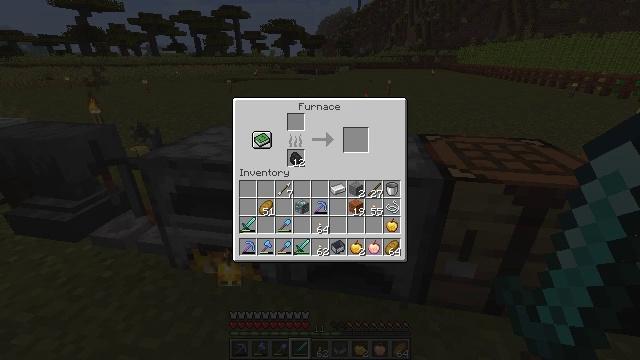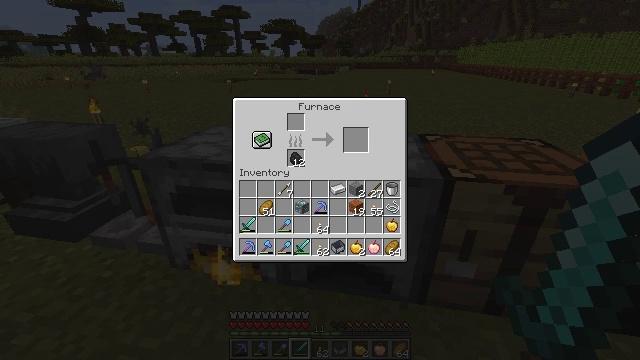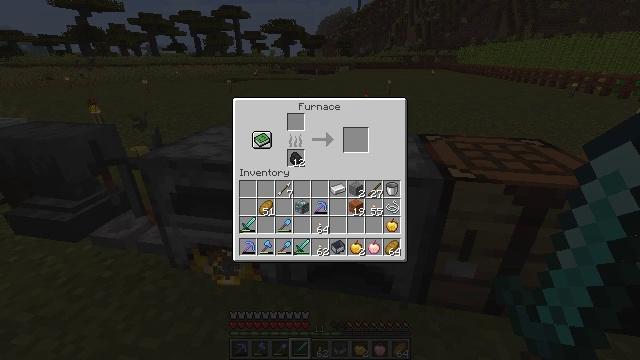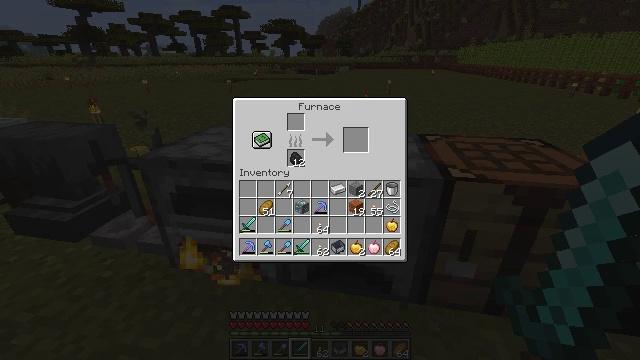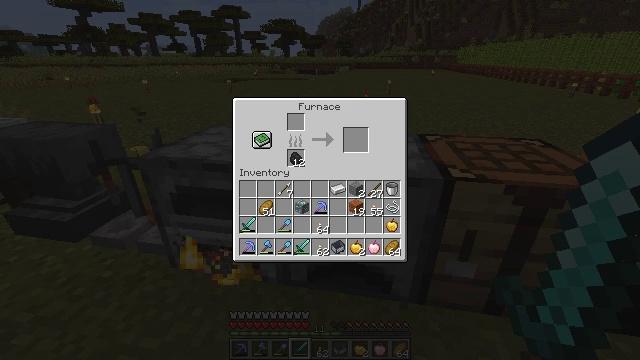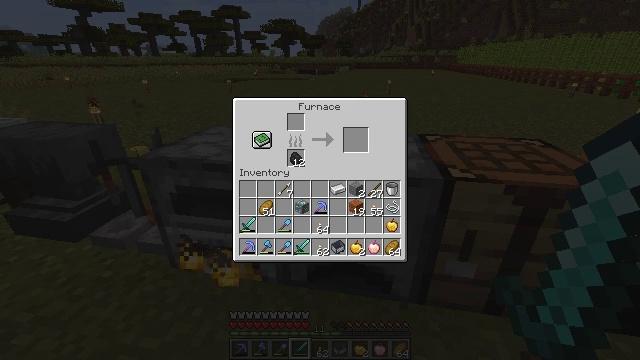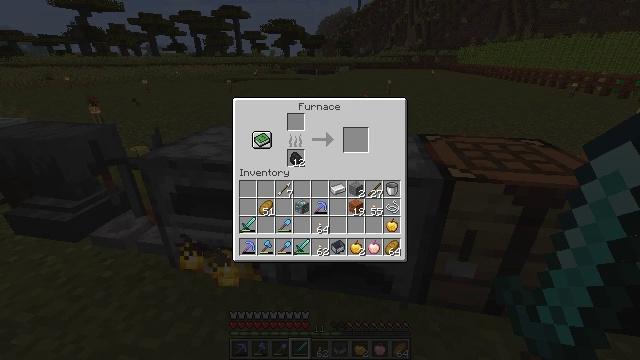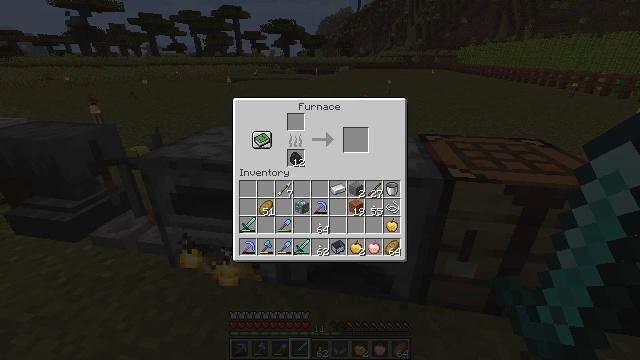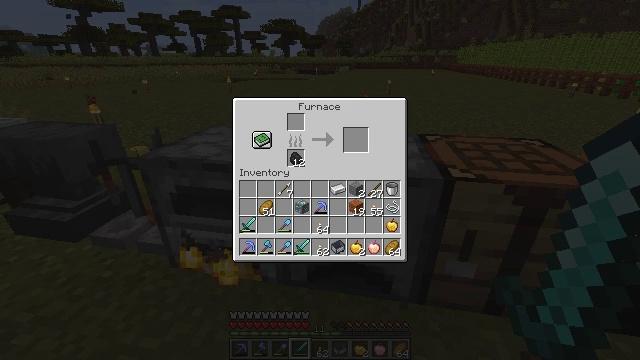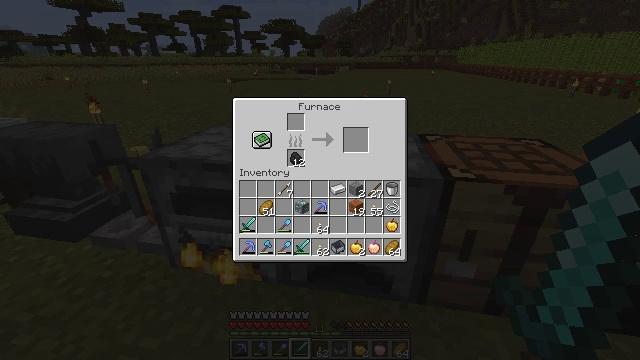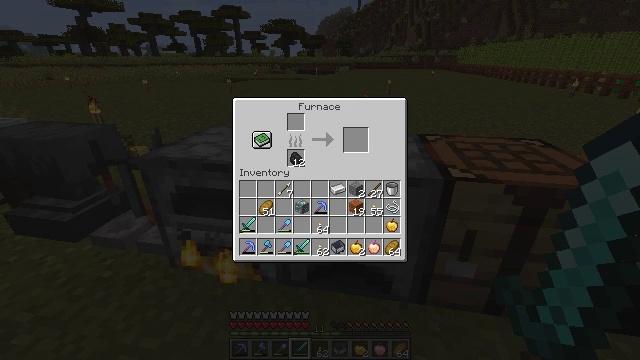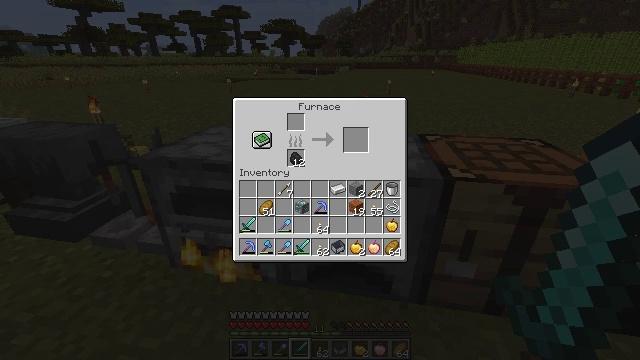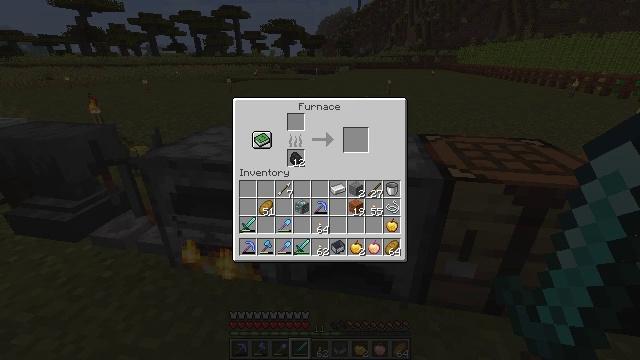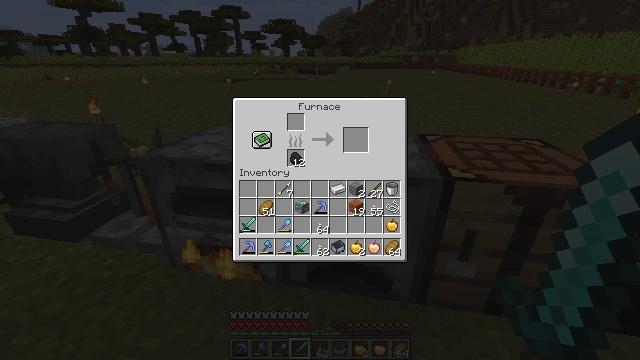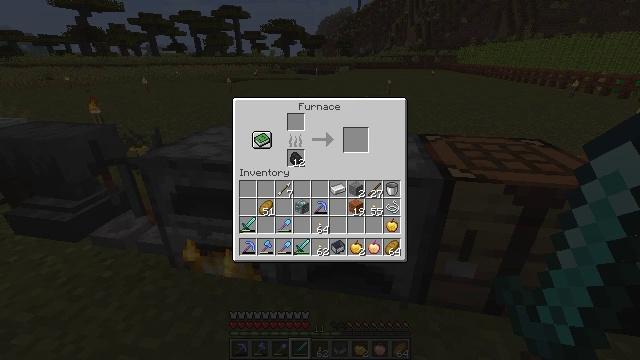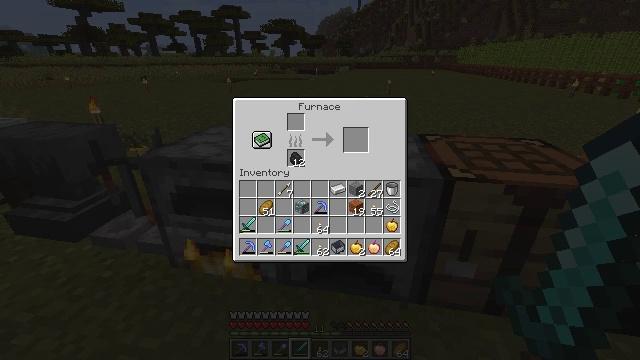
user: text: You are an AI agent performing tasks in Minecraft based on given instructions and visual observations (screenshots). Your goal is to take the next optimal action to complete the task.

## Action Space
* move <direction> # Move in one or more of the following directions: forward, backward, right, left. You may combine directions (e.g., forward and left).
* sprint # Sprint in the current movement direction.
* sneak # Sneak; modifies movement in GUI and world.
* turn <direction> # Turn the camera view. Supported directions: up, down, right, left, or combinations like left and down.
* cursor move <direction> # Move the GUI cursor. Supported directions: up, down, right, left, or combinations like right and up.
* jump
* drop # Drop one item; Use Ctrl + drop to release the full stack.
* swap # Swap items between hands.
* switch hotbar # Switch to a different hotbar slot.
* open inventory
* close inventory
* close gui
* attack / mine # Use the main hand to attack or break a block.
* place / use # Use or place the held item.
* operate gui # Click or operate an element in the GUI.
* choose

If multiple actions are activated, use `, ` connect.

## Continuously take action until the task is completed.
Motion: motion action
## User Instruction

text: Combine materials in the crafting table to form a diamond.
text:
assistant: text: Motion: no_op
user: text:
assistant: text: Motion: no_op
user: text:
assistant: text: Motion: no_op
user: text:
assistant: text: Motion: no_op
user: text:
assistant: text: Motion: no_op
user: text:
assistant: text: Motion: no_op
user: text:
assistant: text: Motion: no_op
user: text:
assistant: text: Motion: no_op
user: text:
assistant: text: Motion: no_op
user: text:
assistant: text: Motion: no_op
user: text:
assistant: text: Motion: no_op
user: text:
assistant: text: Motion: no_op
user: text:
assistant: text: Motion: no_op
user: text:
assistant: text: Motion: no_op
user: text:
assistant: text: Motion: no_op
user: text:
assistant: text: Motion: no_op
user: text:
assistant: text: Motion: no_op
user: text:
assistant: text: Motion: no_op
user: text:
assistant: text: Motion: no_op
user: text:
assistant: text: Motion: no_op
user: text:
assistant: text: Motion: no_op
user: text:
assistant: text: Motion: no_op
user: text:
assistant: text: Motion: no_op
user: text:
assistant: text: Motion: no_op
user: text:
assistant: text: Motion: no_op
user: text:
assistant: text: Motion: no_op
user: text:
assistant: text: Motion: no_op
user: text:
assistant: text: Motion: no_op
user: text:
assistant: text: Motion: no_op
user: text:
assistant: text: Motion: no_op